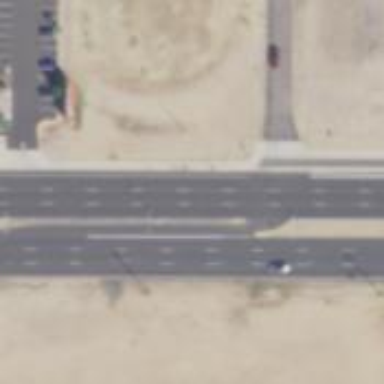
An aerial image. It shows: Primary link road with asphalt surface.